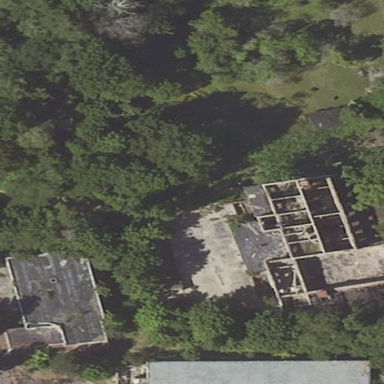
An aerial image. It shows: Ruins of building.